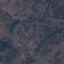
Label: HerbaceousVegetation